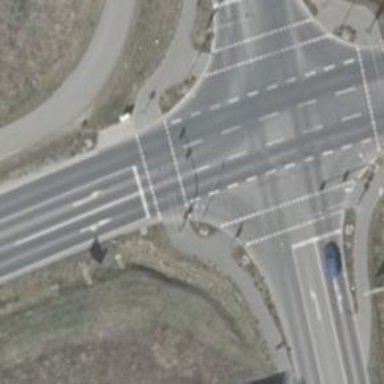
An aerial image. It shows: Asphalt footway with marked crossing equipped with traffic signals.